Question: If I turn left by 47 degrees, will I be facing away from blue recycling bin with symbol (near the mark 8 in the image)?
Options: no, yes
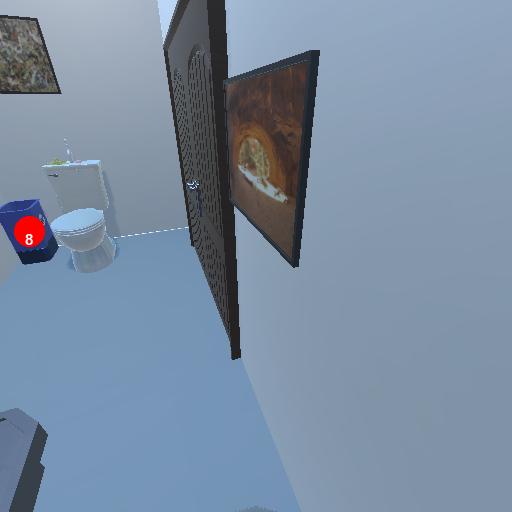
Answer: no